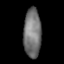
Tissue: lung
Cell type: Epithelial cells
Senescence score: 0.222
Nuclear area (px): 846
Mean DAPI intensity: 115.22